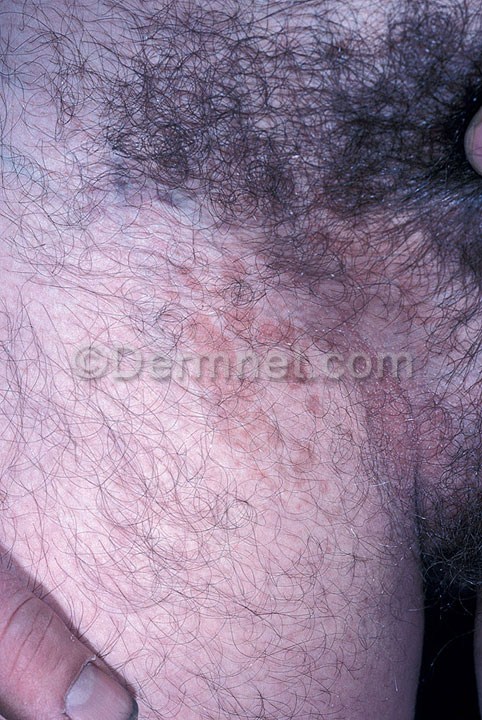
Disease: Tinea Ringworm Candidiasis and other Fungal Infections